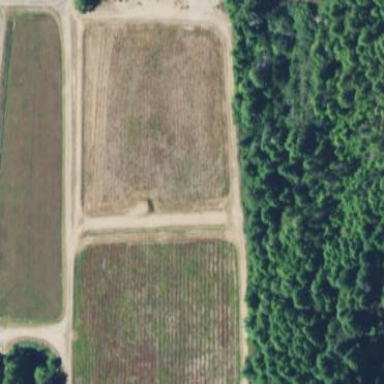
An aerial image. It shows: Farmland with cranberries as the main crop.